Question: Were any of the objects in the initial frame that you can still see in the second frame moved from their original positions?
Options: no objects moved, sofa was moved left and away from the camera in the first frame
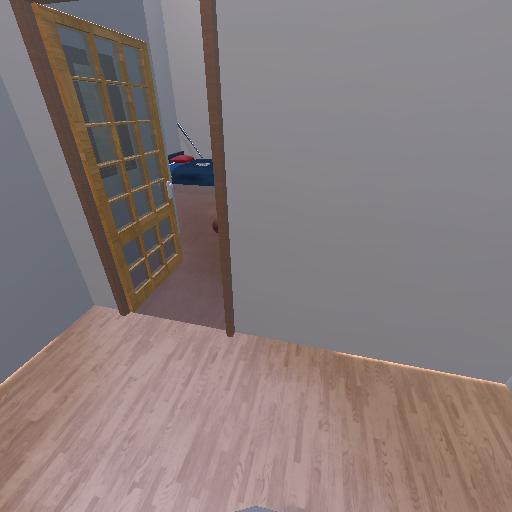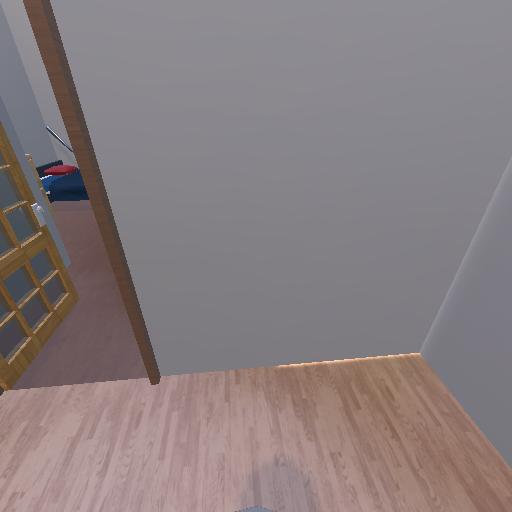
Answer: no objects moved